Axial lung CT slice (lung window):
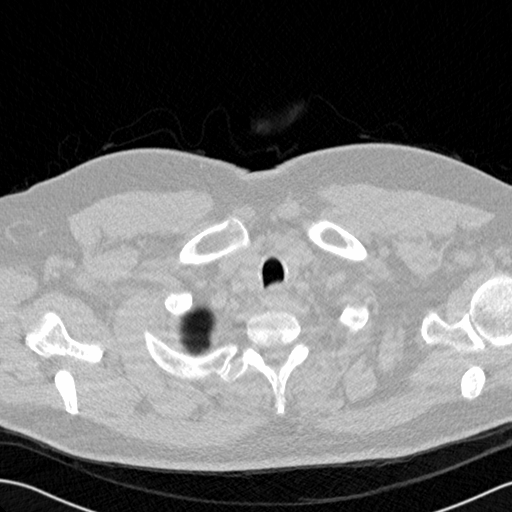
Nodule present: no